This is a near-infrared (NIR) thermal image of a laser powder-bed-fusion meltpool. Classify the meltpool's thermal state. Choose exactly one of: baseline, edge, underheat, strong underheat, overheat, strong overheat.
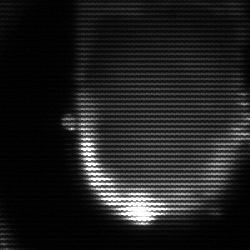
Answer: baseline